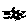
Label: sun